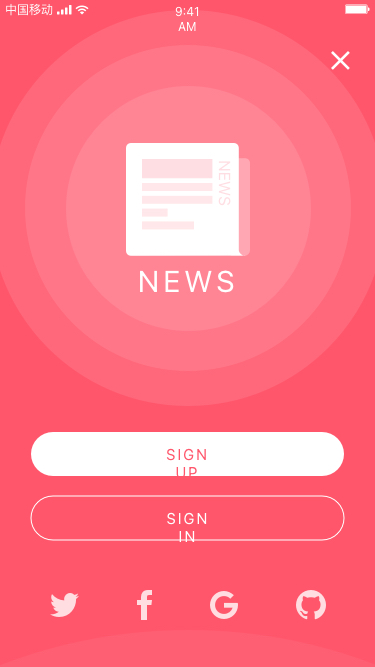
Text in this UI design:
NEWS
NEWS
Sign Up
Sign in